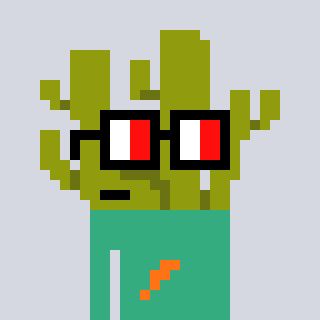
a pixel art character with square glasses with black frames and red eyes, a cactus-shaped head and a teal-colored body on a cool background